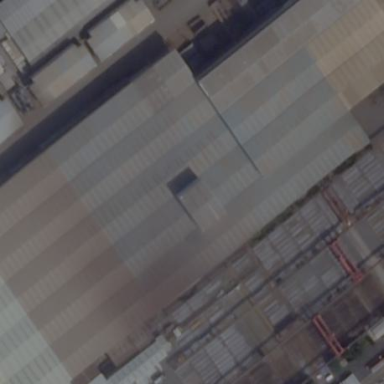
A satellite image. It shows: Industrial building.